Question: Kindly see the following image.

How would I achieve the same span in cols and rows ?
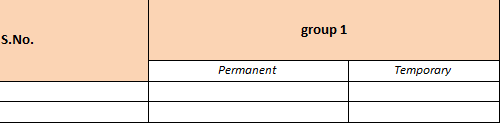
Answer: Here is the demo for the table structure you are looking for
<URL>
In left panel, go to 'Frozen Cols.Group Header(new)'. Under that go to 'Group Header - with colspan style' & check out grid configuration.
You need to call 'setGroupHeaders' method like this:
'''
jQuery("#id").jqGrid('setGroupHeaders', {
useColSpanStyle: true,
groupHeaders:[{startColumnName: 'Permanent', numberOfColumns: 2, titleText: 'group 1'}]
});
'''
<URL>